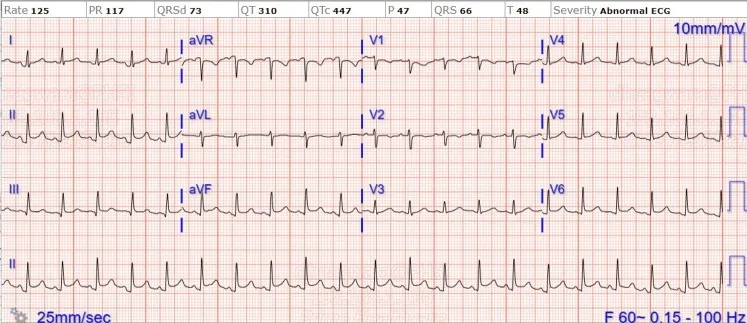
Sinus tachycardia with acute infarct of inferior (left circumflex artery) and lateral leads, with electrical alternans.
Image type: electrography (ekg)